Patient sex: M
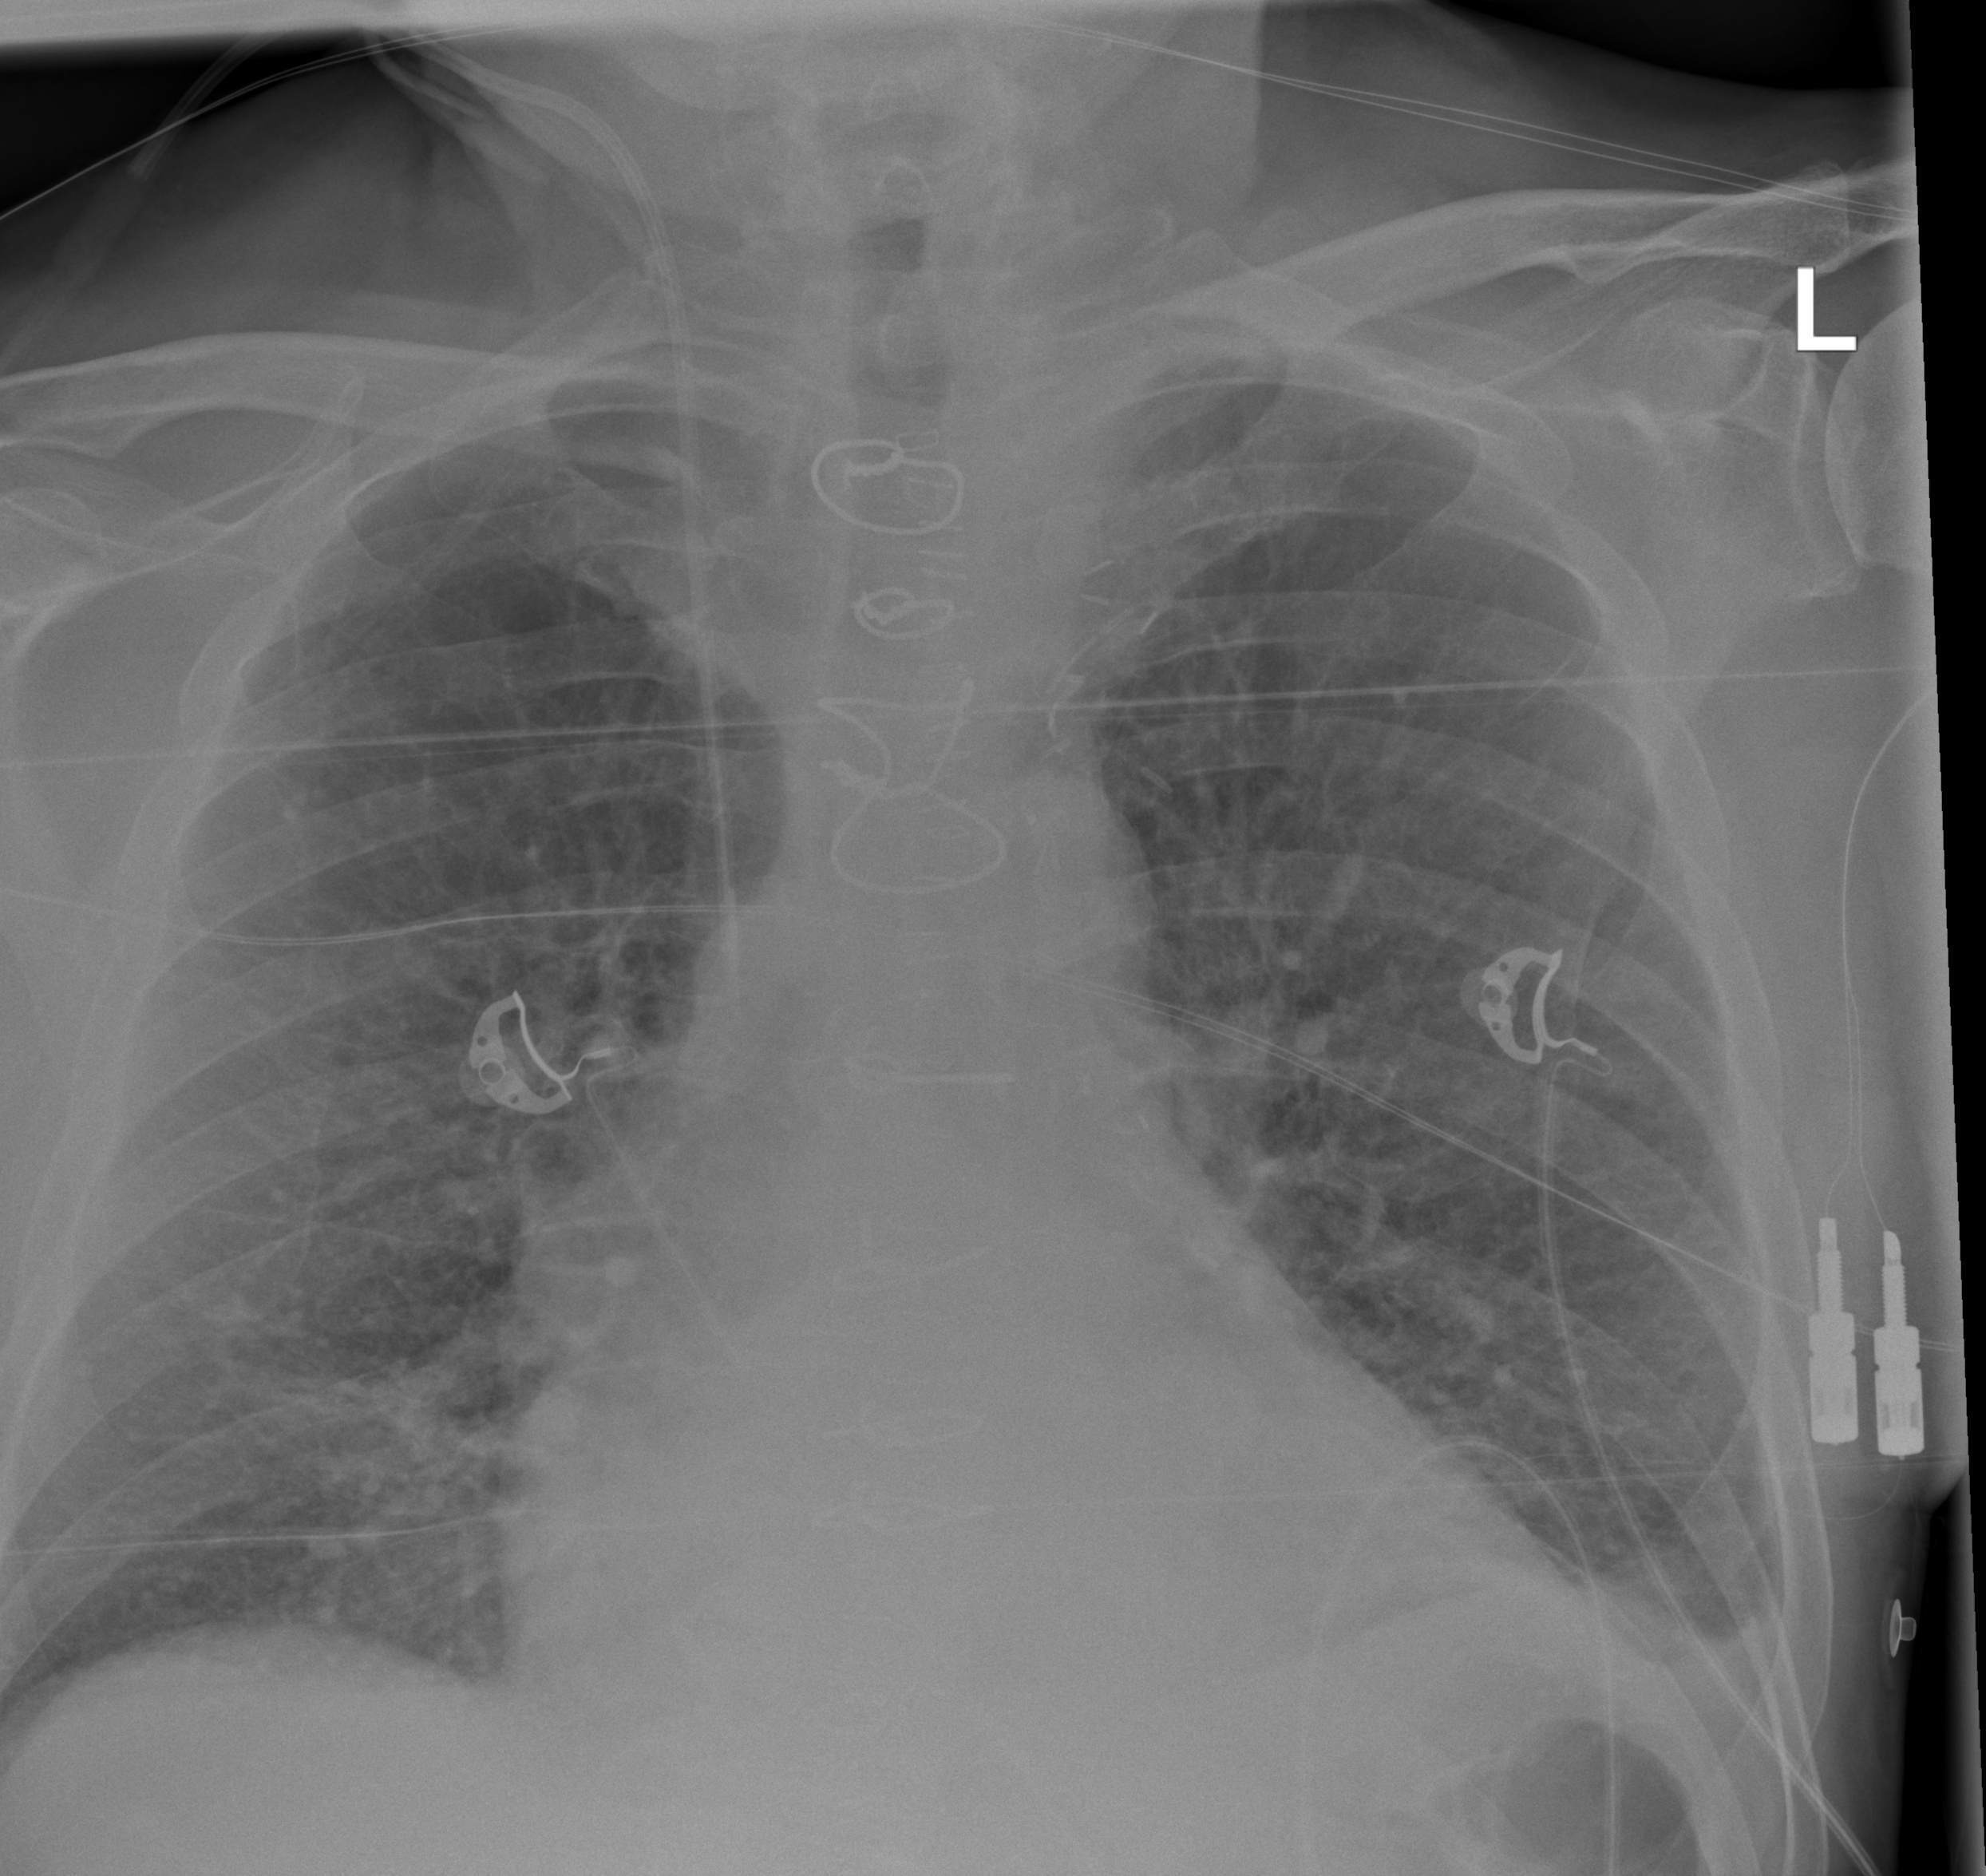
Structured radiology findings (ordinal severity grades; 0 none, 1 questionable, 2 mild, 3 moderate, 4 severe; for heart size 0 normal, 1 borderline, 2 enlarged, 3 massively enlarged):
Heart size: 2
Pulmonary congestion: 1
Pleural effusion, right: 1
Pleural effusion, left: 2
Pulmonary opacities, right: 1
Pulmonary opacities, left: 1
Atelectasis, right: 2
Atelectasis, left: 2